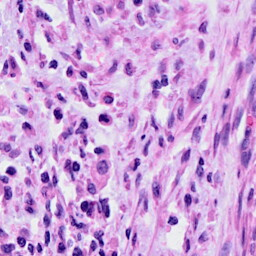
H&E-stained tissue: Cervix